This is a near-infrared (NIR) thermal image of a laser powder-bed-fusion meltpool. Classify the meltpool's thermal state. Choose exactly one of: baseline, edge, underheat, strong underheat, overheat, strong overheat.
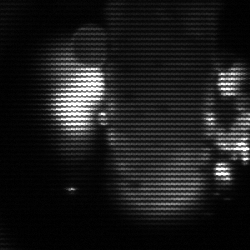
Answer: strong underheat